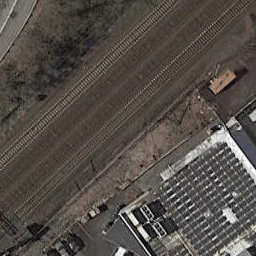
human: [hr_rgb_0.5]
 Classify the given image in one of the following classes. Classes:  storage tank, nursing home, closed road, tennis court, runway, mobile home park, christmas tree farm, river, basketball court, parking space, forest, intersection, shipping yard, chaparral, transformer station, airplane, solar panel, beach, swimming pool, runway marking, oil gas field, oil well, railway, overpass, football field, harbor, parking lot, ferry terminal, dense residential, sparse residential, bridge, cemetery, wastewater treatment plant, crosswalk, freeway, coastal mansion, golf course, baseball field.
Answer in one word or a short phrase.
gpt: railway